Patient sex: M
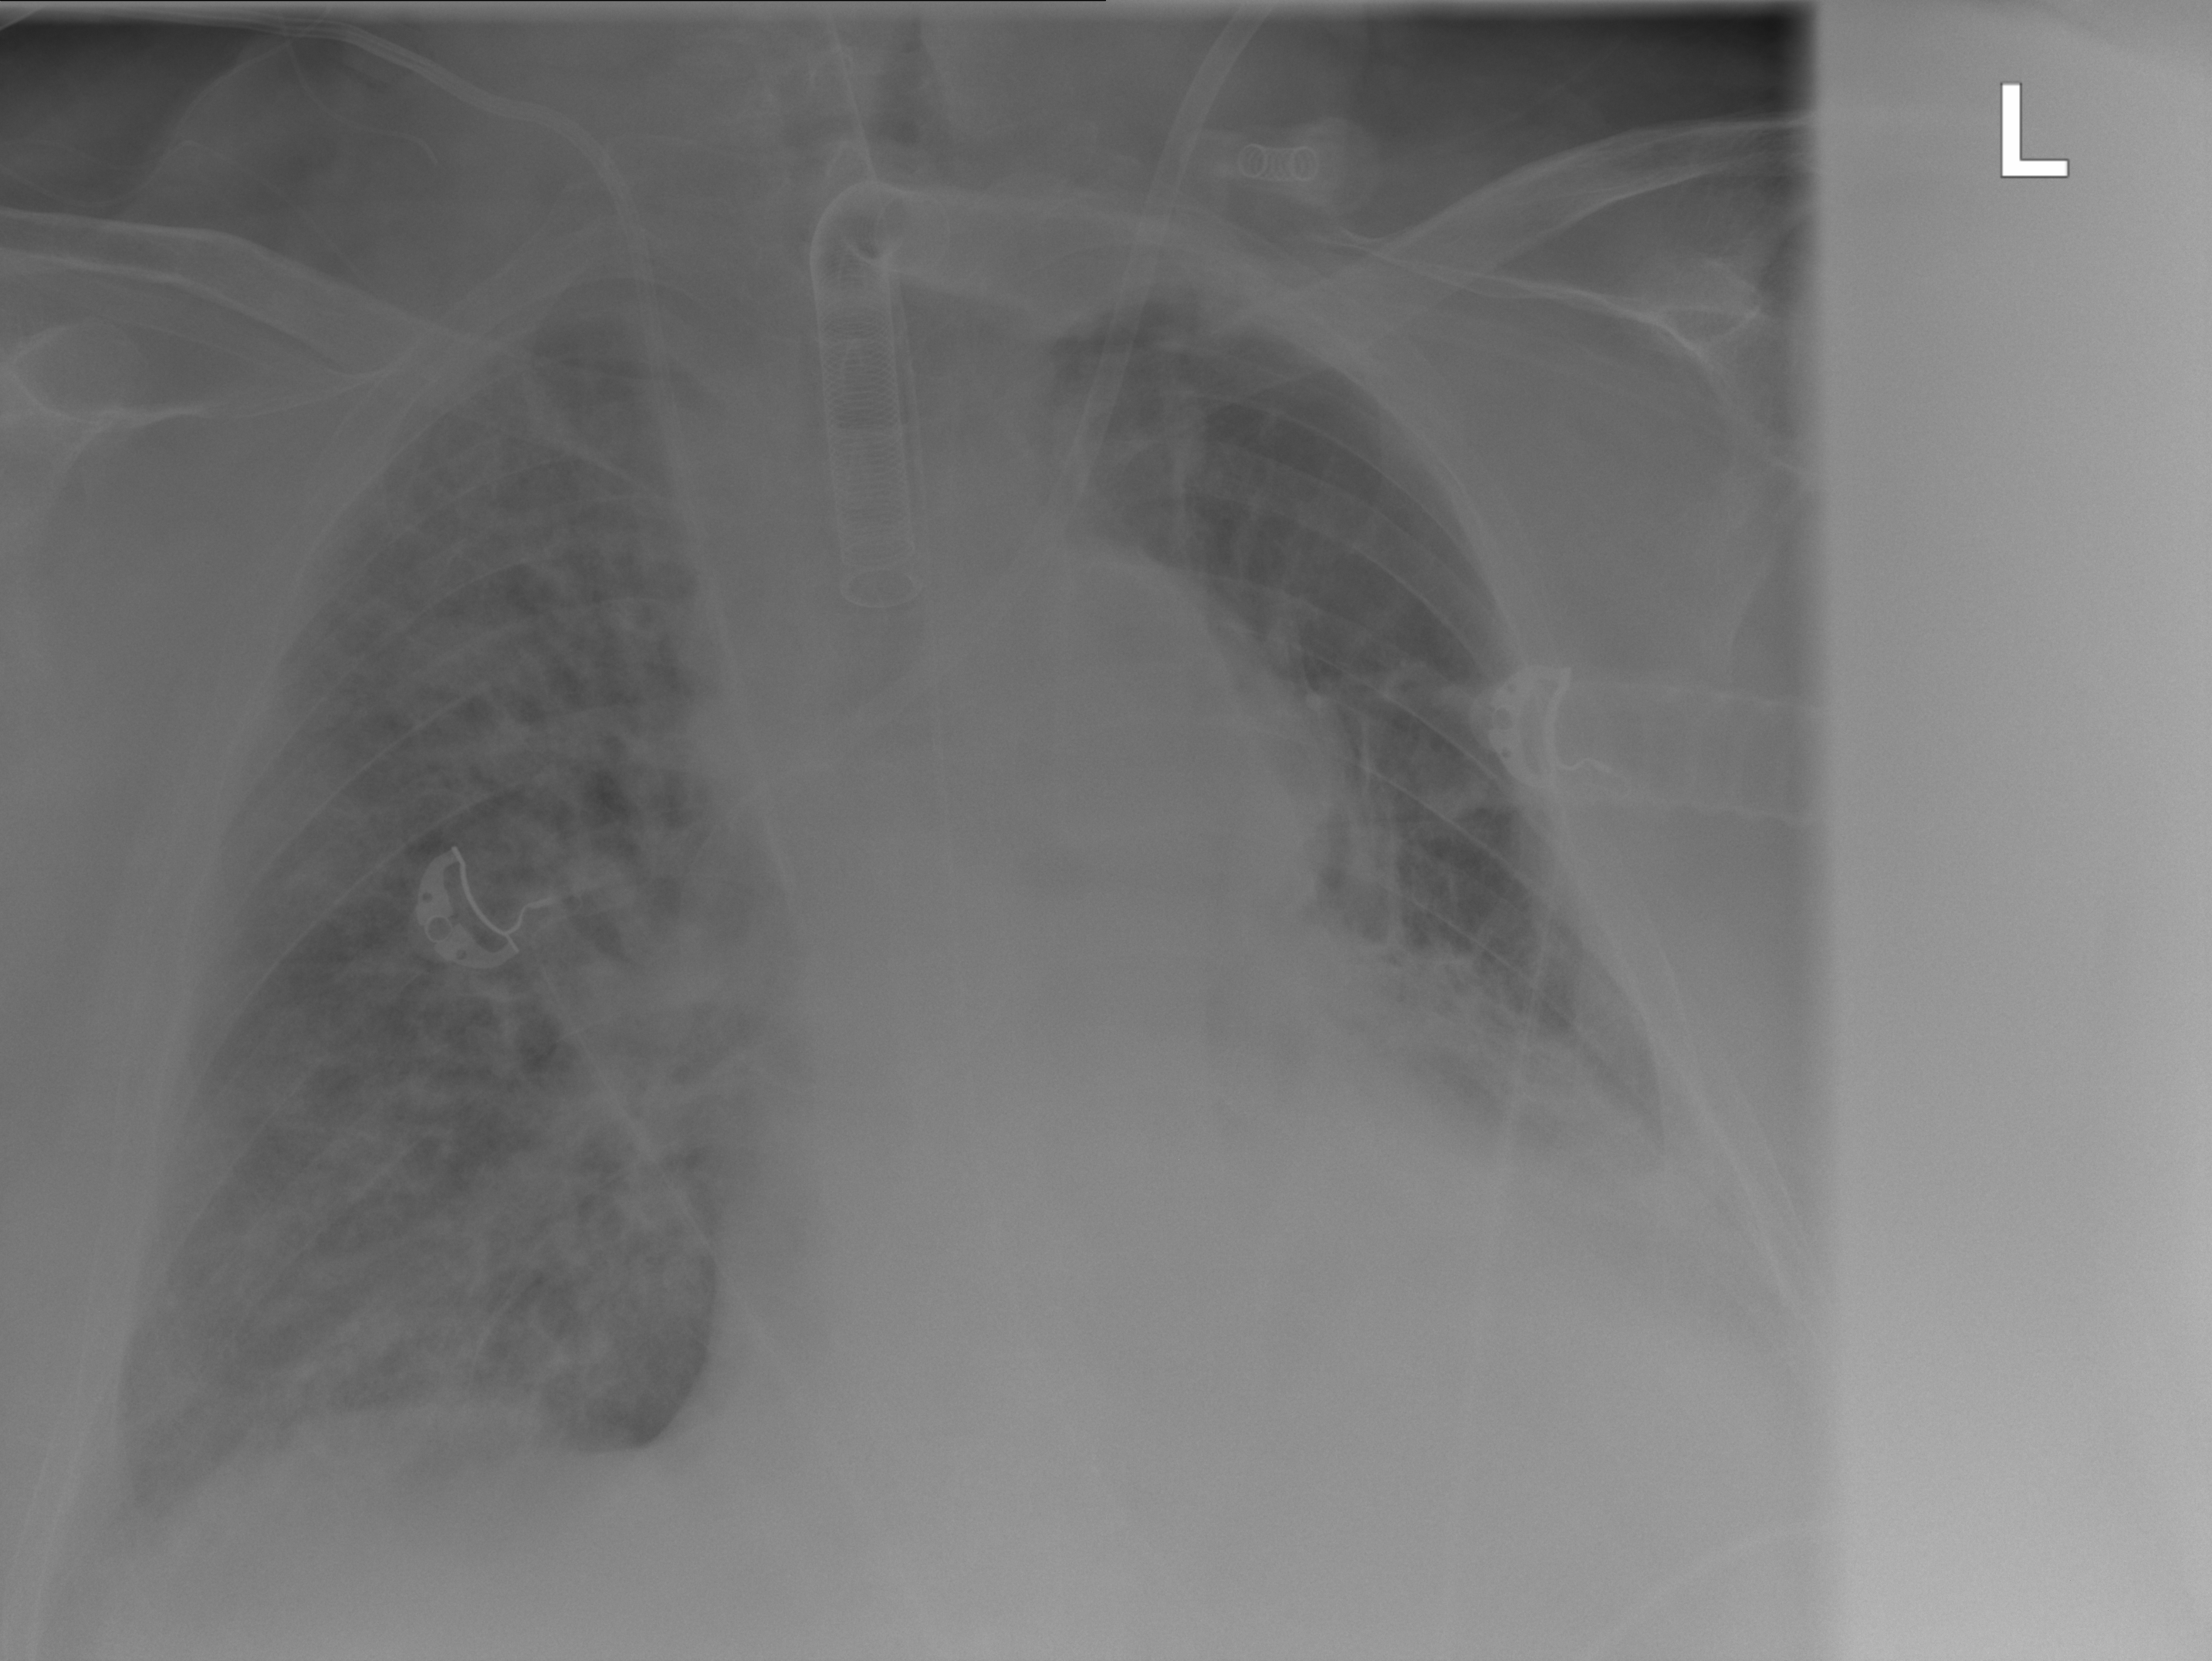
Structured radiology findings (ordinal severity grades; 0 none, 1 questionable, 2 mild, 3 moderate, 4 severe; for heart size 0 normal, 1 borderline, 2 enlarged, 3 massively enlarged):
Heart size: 2
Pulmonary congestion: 3
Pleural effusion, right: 2
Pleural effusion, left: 3
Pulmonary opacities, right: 3
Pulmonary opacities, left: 2
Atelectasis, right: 2
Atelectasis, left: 2